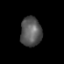
Tissue: prostate
Cell type: T cells
Senescence score: 0.3204
Nuclear area (px): 601
Mean DAPI intensity: 87.875